Interaction volume radius: 10 \u00c5
Interaction volume height: 20 \u00c5
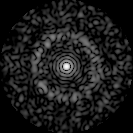
Disorder parameter: 0.823